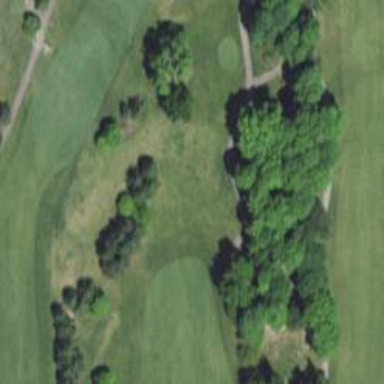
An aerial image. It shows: Path for golf carts.